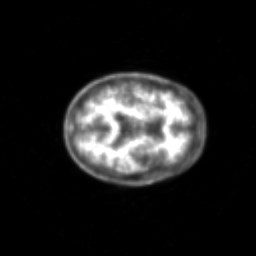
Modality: PET
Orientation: axial
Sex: female
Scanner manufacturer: siemens